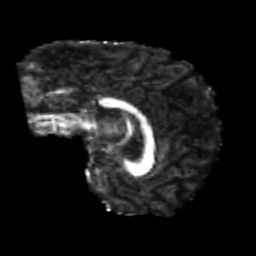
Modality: FA
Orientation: sagittal
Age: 24
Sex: female
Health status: healthy
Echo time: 0.074 s